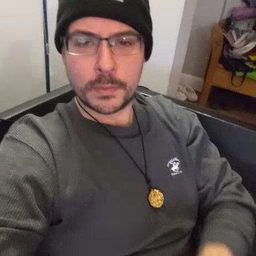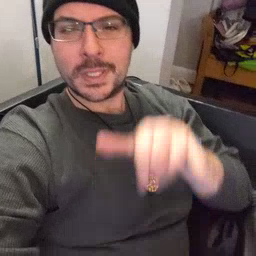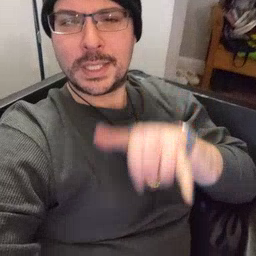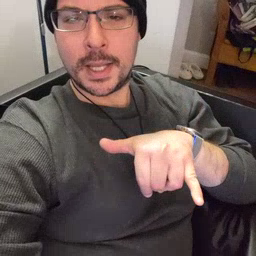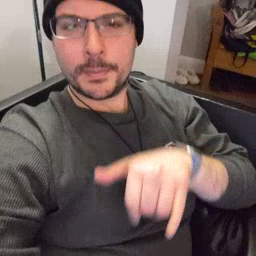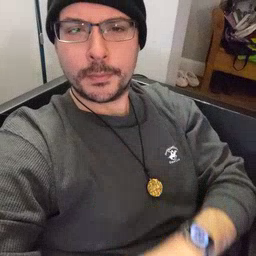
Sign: stay